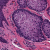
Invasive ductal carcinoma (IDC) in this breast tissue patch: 0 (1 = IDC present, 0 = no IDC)